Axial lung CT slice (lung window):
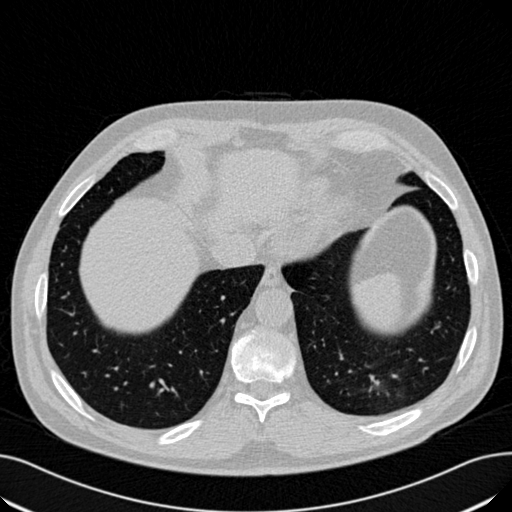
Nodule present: no